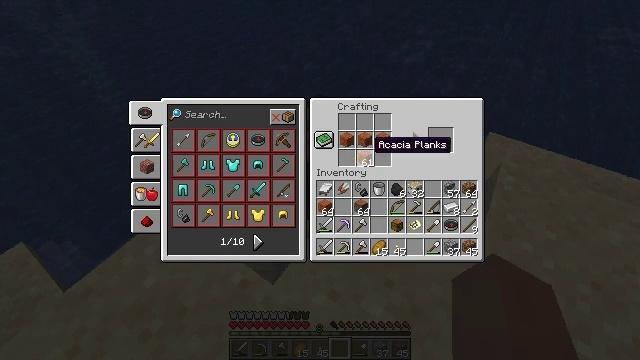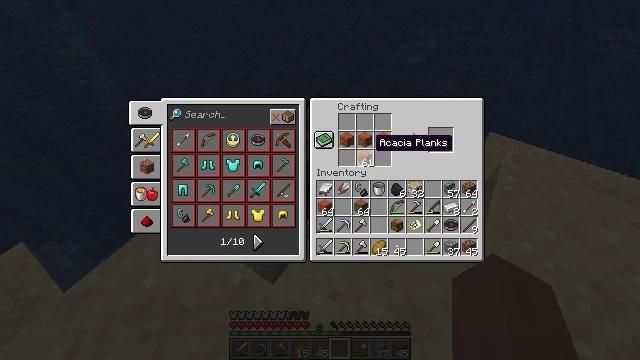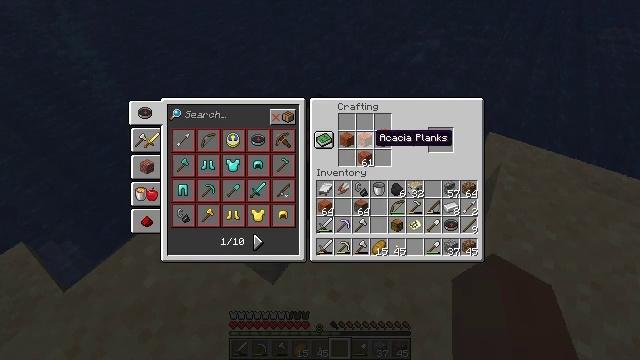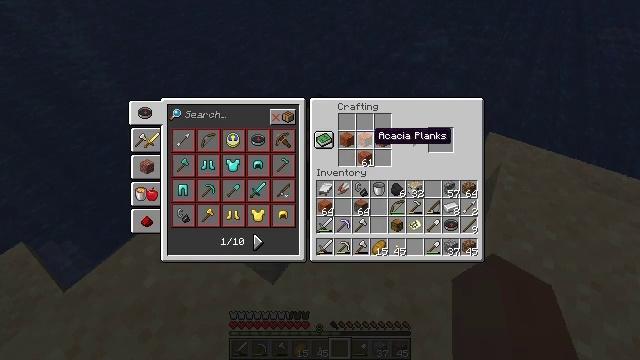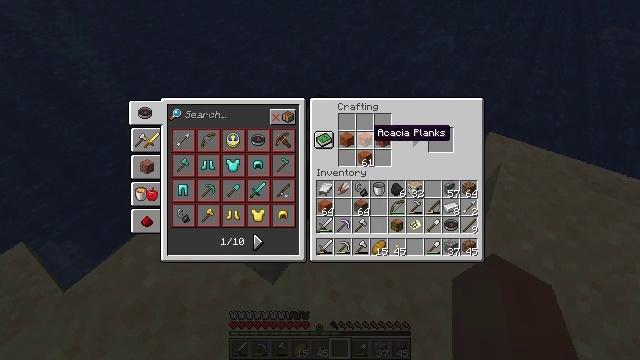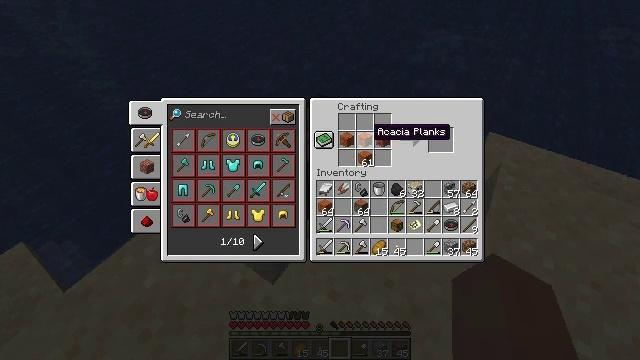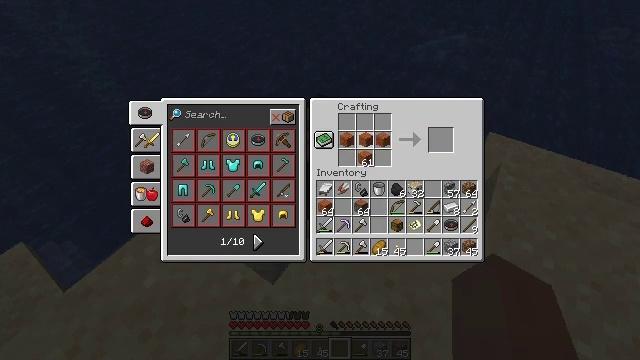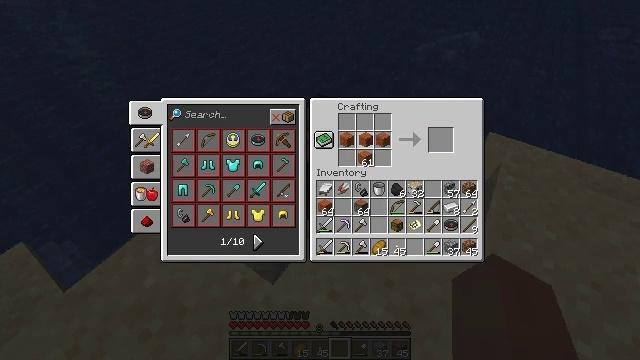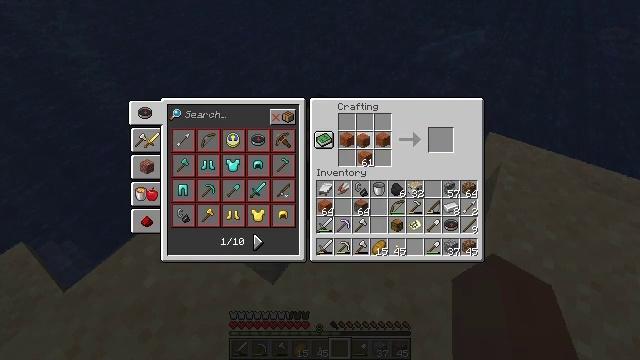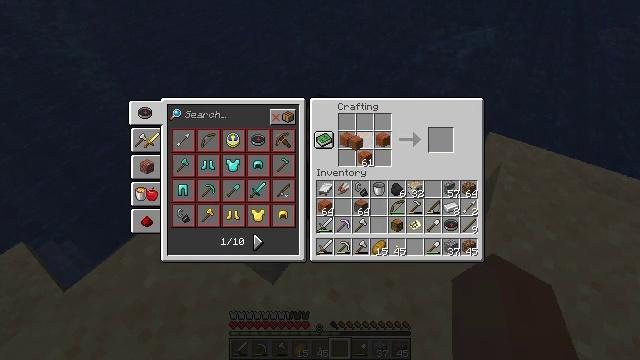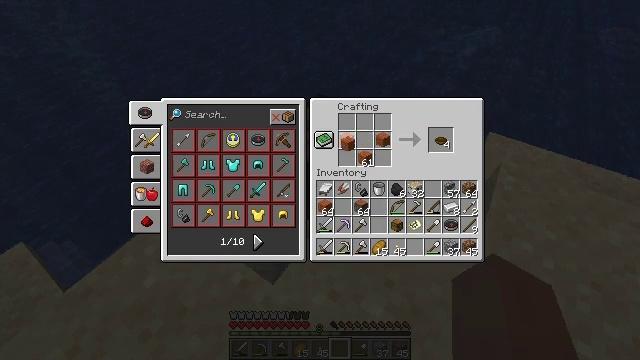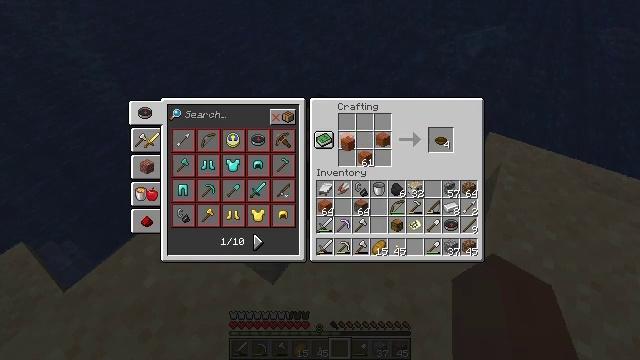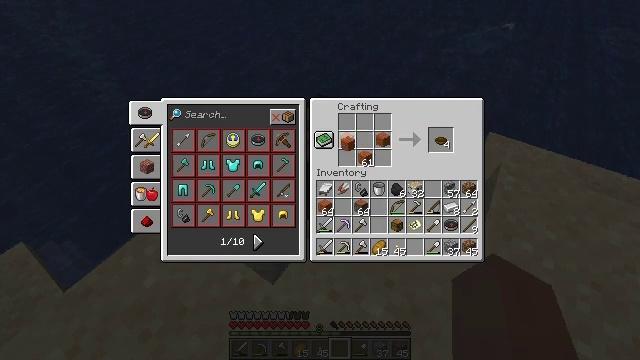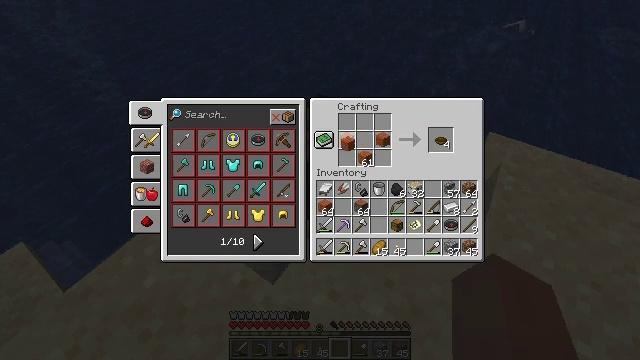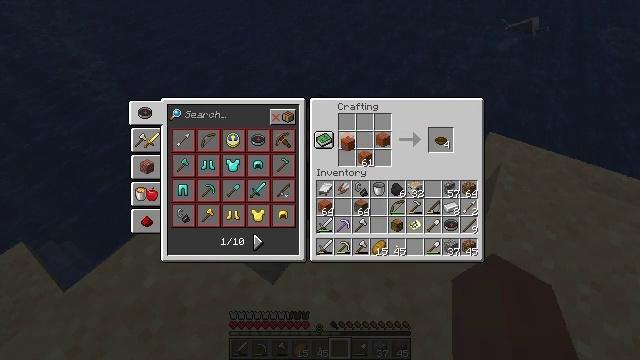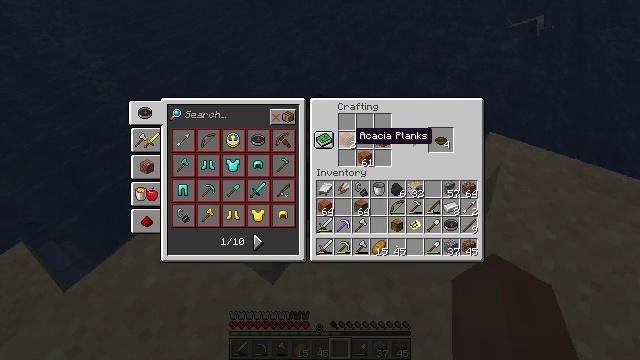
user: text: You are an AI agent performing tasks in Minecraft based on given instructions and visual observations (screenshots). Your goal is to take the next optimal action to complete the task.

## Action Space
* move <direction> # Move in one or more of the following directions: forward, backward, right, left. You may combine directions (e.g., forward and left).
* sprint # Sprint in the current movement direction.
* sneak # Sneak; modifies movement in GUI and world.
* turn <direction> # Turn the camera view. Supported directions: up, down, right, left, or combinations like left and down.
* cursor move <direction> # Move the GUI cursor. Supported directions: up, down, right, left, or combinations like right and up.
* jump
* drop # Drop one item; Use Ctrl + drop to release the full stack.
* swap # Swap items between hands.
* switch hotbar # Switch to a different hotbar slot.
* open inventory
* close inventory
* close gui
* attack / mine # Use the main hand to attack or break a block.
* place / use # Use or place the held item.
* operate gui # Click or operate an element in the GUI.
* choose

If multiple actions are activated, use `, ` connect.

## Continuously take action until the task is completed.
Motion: motion action
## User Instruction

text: Craft a acacia boat.
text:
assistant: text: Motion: no_op
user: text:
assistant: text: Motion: no_op
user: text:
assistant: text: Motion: no_op
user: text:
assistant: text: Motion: no_op
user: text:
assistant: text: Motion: no_op
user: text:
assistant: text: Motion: attack / mine
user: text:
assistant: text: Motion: attack / mine
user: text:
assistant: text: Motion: attack / mine
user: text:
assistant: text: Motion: turn left
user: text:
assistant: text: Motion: turn left
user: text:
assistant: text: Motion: no_op
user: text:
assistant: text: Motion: no_op
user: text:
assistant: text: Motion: attack / mine
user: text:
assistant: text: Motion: attack / mine
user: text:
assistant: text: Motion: no_op
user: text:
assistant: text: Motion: no_op
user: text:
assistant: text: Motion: no_op
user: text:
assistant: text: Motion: no_op
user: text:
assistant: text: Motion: no_op
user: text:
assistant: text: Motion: no_op
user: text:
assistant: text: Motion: no_op
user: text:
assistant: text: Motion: no_op
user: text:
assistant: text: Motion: turn right
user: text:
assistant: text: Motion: turn right
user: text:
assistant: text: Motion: turn right
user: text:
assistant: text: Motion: no_op
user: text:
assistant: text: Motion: no_op
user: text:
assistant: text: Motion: no_op
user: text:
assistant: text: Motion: no_op
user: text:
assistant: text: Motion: no_op